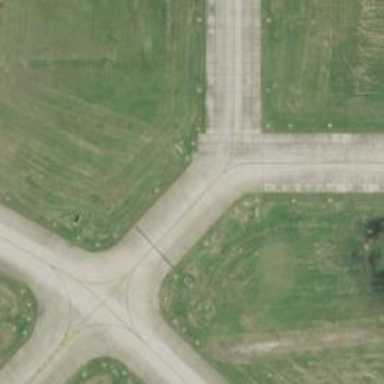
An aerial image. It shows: Image of taxiway at airport.